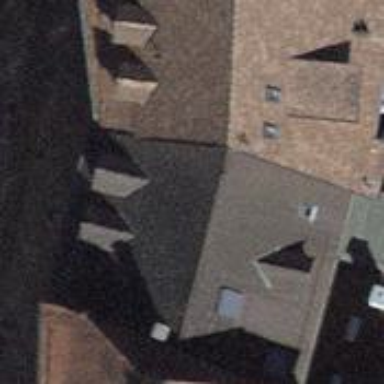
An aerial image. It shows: Building with tiled roof.